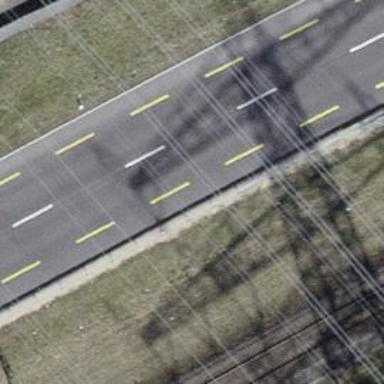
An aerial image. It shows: Primary highway with asphalt surface and lanes for cycling on both sides.